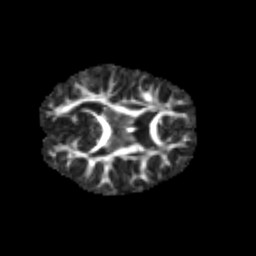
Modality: FA
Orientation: axial
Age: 7
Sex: female
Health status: healthy